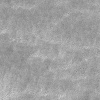
Atmospheric dust classification: not_dusty